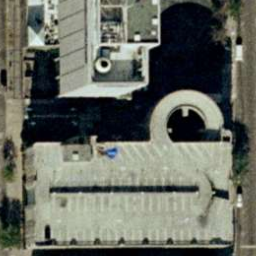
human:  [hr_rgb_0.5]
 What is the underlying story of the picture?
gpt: buildings